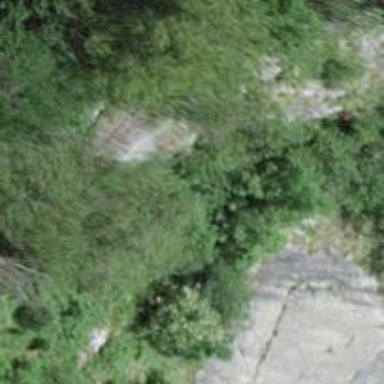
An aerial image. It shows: Natural cliff.